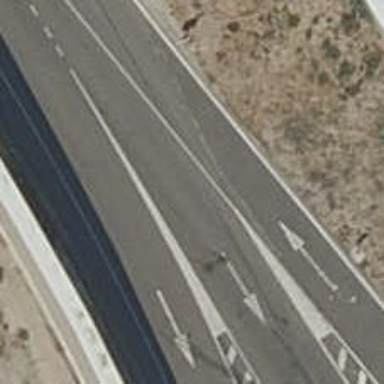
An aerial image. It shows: Service road going through tunnel.